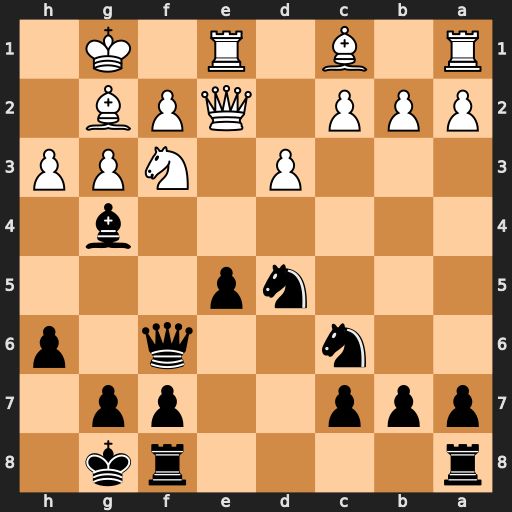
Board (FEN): r4rk1/ppp2pp1/2n2q1p/3np3/6b1/3P1NPP/PPP1QPB1/R1B1R1K1
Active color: b
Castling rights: -
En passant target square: -
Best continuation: Nd4 hxg4 Nxe2+